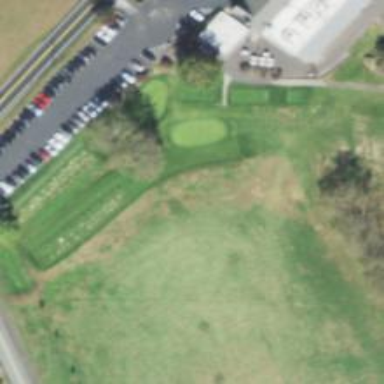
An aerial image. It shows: Golf green.